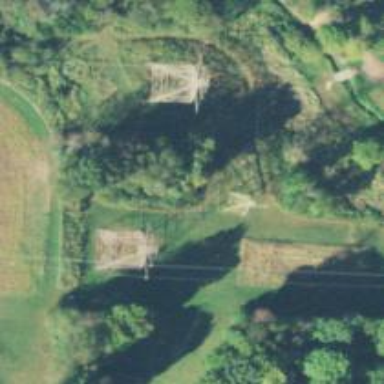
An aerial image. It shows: Lattice structure tower used for power distribution.